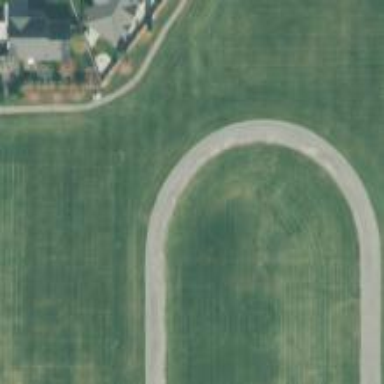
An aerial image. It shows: Track in leisure land.